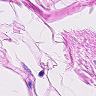
Metastatic tissue present: no